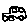
Label: car